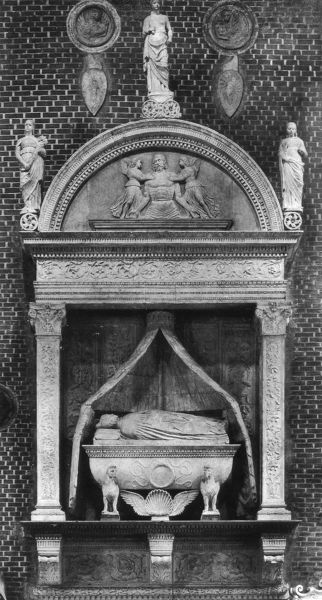
Titel: Grabmal des Dogen Pasquale Malipiero
Künstler: Pietro Lombardo
Standort: Venedig, S. Giovanni e Paolo (EU - I - Venetien)
Schlagwörter: flügel, marmor, pfeiler, schwarz, weiss, tiere, wand, leiche, mensch, stein, steine, vorhang, figur, tugend, kamin, pferde, engel, skulptur, bogen, mauer, ziegel, pilaster, figuren, kuppel, bischof, kissen, papst, stuck, foto, fugen, nische, arkade, medaillon, schwarzweiss, kreise, fries, sims, gesims, sarg, löwen, statuen, christus, grab, greif, konsolen, muschel, grabmal, mamor, bildhauer, tympanon, ädikula, sarkophag, tumba, grablege, liegefigur, pfeielr, #marmor